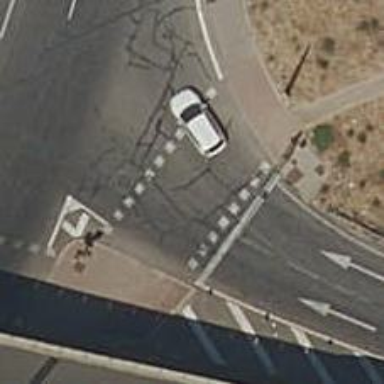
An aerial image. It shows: Road with traffic signals at crossing.